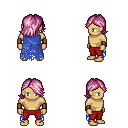
a pixel art fantasy rpg character, male body template, human, tanned skin, blue tattered cape, red pants, pink swoop hairstyle, leather bracers, four views (front, back, left, right), 2x2 character sprite sheet, small pixel art, hard edges, no anti-aliasing